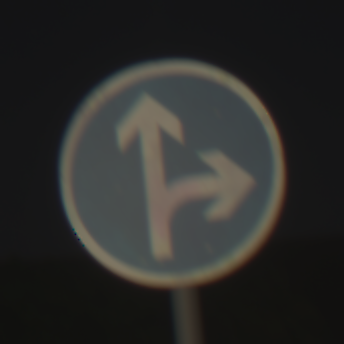
Verkehrszeichen: VorgeschriebeneFahrtrichtungGeradeausOderRechts
Umgebung: Outdoor, Nature
Tageszeit: Night
Wetter: Clear
Licht: Natural
Jahreszeit: NotSpecified
Kontrast: HighContrast